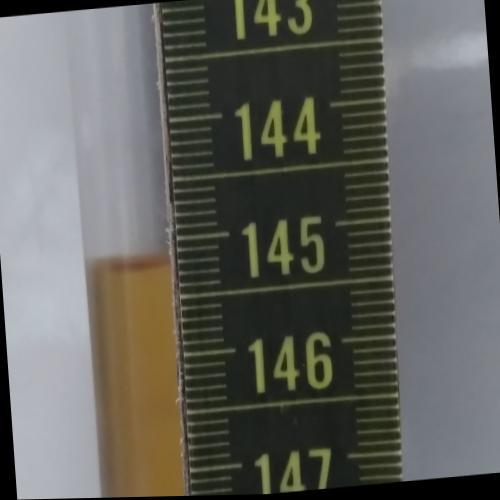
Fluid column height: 145.2 cm